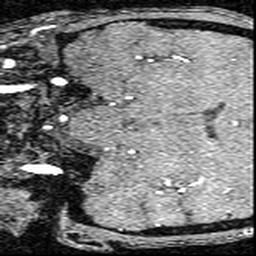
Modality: angio
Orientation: coronal
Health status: ill
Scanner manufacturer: siemens
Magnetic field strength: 3 T
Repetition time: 0.022 s
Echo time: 0.00395 s